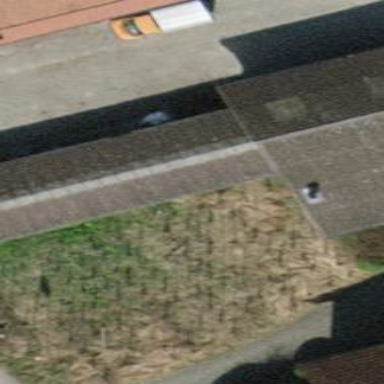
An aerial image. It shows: Farm auxiliary building with gabled roof.